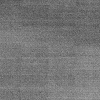
Atmospheric dust classification: dusty